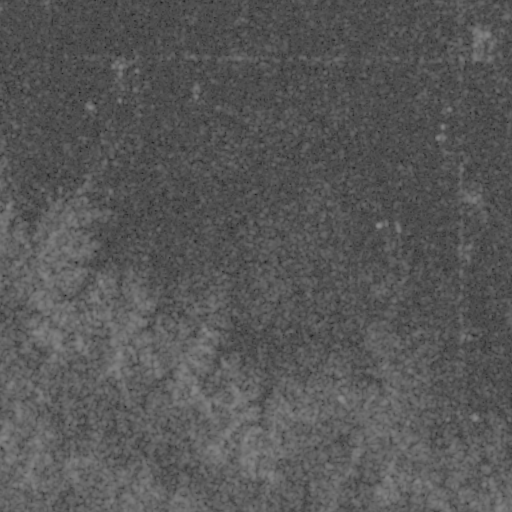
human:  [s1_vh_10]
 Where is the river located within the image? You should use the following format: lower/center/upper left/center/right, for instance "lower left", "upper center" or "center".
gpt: The river is located in the left of the image.
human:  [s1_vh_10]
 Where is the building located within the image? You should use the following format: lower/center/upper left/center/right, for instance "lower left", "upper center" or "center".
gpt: The building is located in the upper right of the image.
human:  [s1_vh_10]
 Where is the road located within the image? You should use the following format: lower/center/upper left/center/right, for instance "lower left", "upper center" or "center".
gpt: There is no road in the image.

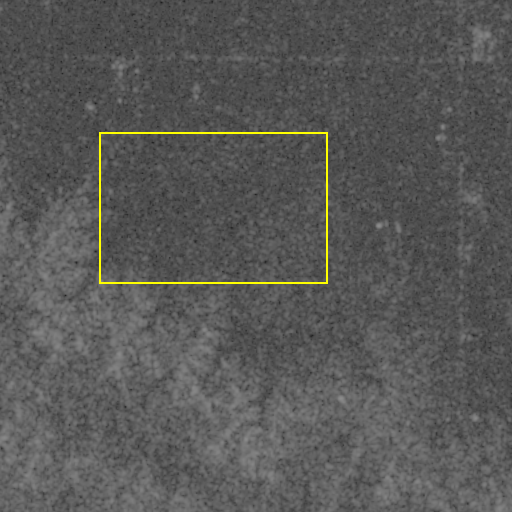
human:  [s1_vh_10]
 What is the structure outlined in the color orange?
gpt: There is no orange outline.
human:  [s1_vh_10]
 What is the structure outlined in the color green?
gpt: There is no structure outlined in green.